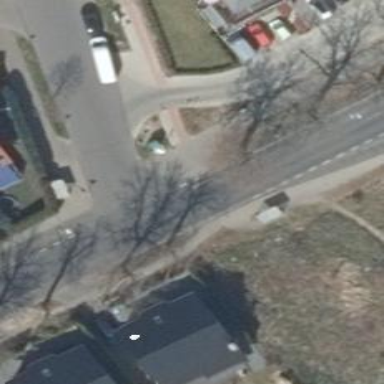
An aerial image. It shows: Sidewalk.